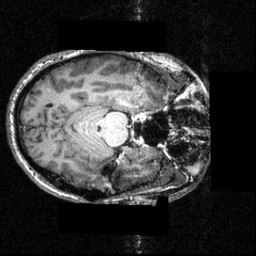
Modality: T1w
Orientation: axial
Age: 24
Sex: male
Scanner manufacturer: siemens
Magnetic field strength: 3.951 T
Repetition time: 1.5 s
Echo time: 0.00335 s